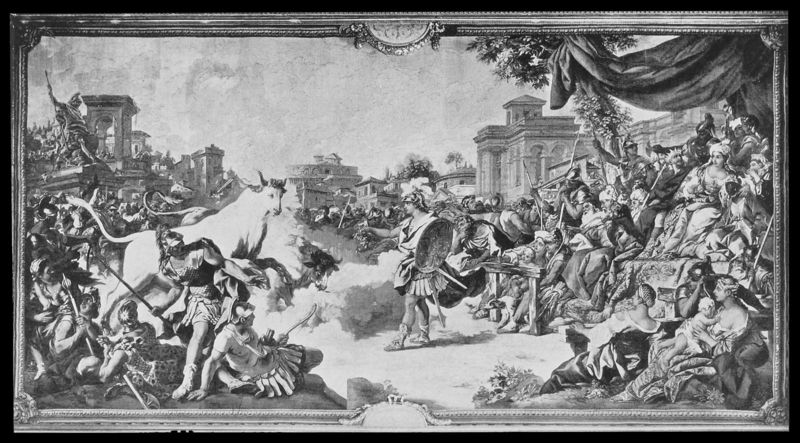
Titel: Geschichte Jasons: Die Stiere des Mars
Künstler: Atelier Audran
Standort: Mailand, Palazzo Reale (EU - I)
Schlagwörter: baum, dunkel, gemälde, himmel, kampf, mann, nackt, schatten, weiß, wolken, frauen, menschen, stadt, brust, frau, grau, hell, licht, männer, pfeiler, schwarz, säulen, gebäude, haus, hund, tiere, rahmen, bild, vorhang, häuser, kirche, rauch, figur, kind, kinder, pferd, rind, platz, krieg, schlacht, lanze, soldaten, thron, tor, schild, panzer, palast, torbogen, denkmal, schwarzweiß, schwert, uniform, waffen, helm, rom, speer, speere, bock, ochse, stier, ziege, staubwolke, ruch